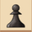
Piece: bP